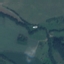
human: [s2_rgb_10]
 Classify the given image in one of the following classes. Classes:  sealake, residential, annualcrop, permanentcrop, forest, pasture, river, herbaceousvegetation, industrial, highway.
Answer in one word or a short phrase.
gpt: Pasture